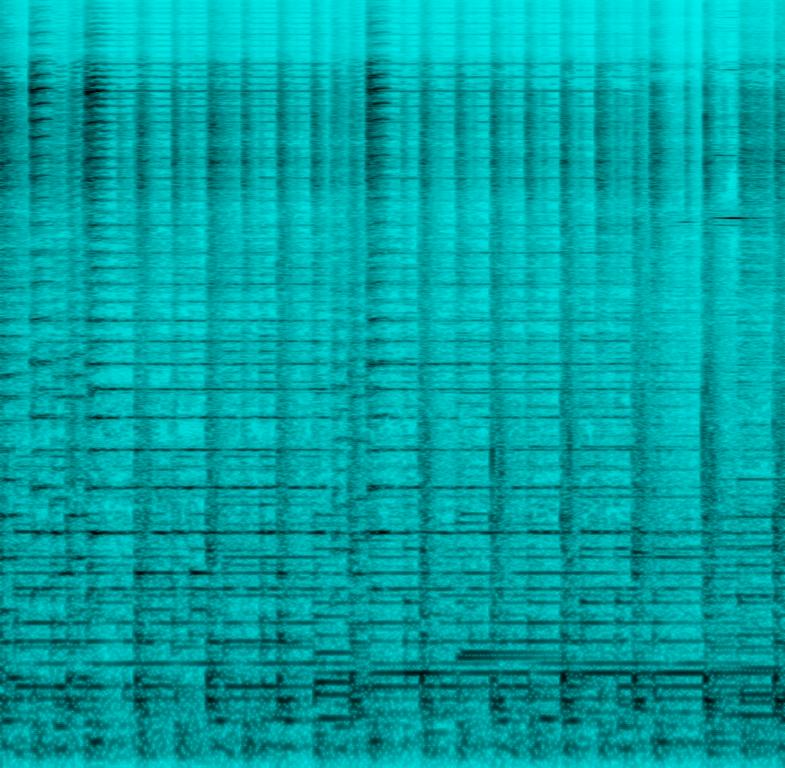
The low quality recording features a live performance that consists of shimmering hi hats, claps, groovy bass, groovy piano melody, brass melody and punchy snare. In the second half of the loop, there is a boomy microphone feedback, which makes a happy and fun atmosphere a bit suspenseful.